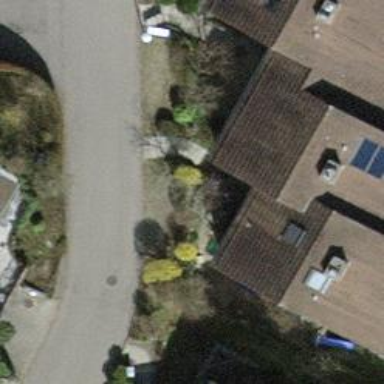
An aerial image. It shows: Building with tiled roof.